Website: macys
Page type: cross-sells
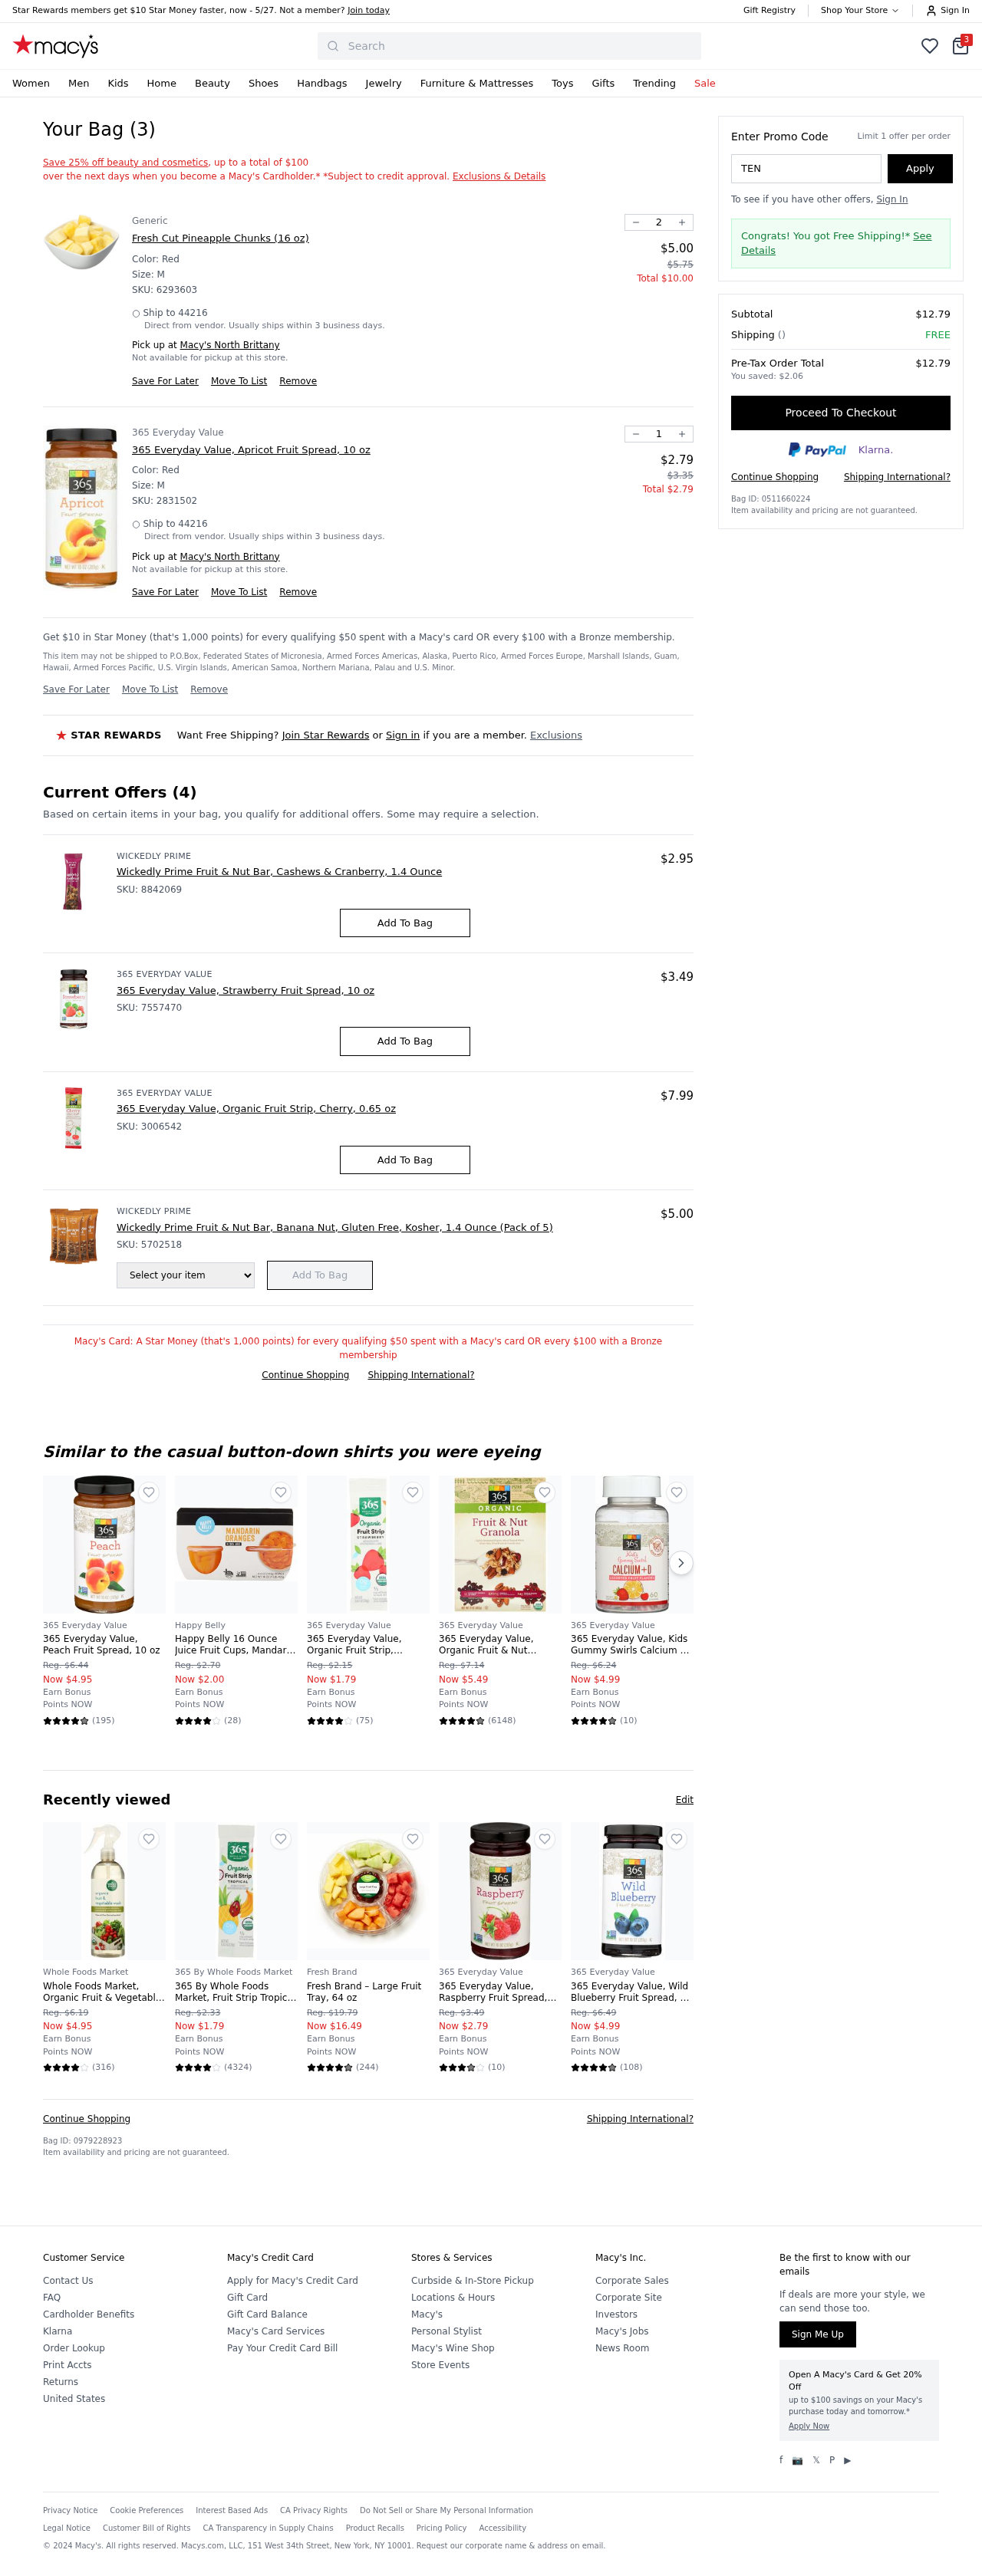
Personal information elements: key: PII_CITY
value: North Brittany
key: PII_POSTCODE
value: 44216
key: PII_PROMO_CODE
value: TENSAVE
Product elements: key: PRODUCT10_BRAND
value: Whole Foods Market
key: PRODUCT10_NAME
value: Whole Foods Market, Organic Fruit & Vegetable Wash, 16 Fl Oz
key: PRODUCT10_NUM_RATINGS
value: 316
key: PRODUCT10_PRICE
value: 4.95
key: PRODUCT10_RATING
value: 4.2
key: PRODUCT11_BRAND
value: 365 By Whole Foods Market
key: PRODUCT11_NAME
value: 365 By Whole Foods Market, Fruit Strip Tropical Single Organic, 0.65 Ounce
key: PRODUCT11_NUM_RATINGS
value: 4324
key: PRODUCT11_PRICE
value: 1.79
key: PRODUCT11_RATING
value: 4.2
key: PRODUCT12_BRAND
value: Fresh Brand
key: PRODUCT12_NAME
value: Fresh Brand – Large Fruit Tray, 64 oz
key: PRODUCT12_NUM_RATINGS
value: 244
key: PRODUCT12_PRICE
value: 16.49
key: PRODUCT12_RATING
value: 4.6
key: PRODUCT13_BRAND
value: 365 Everyday Value
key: PRODUCT13_NAME
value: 365 Everyday Value, Raspberry Fruit Spread, 10 oz
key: PRODUCT13_NUM_RATINGS
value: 10
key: PRODUCT13_PRICE
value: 2.79
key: PRODUCT13_RATING
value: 3.5
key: PRODUCT14_BRAND
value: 365 Everyday Value
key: PRODUCT14_NAME
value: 365 Everyday Value, Wild Blueberry Fruit Spread, 10 oz
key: PRODUCT14_NUM_RATINGS
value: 108
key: PRODUCT14_PRICE
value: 4.99
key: PRODUCT14_RATING
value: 4.5
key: PRODUCT15_BRAND
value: Wickedly Prime
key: PRODUCT15_NAME
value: Wickedly Prime Fruit & Nut Bar, Cashews & Cranberry, 1.4 Ounce
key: PRODUCT15_PRICE
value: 2.95
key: PRODUCT16_BRAND
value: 365 Everyday Value
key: PRODUCT16_NAME
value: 365 Everyday Value, Organic Fruit Strip, Cherry, 0.65 oz
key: PRODUCT16_PRICE
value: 7.99
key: PRODUCT1_BRAND
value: Generic
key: PRODUCT1_NAME
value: Fresh Cut Pineapple Chunks (16 oz)
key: PRODUCT1_PRICE
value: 5
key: PRODUCT1_QUANTITY
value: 2
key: PRODUCT2_BRAND
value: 365 Everyday Value
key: PRODUCT2_NAME
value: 365 Everyday Value, Apricot Fruit Spread, 10 oz
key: PRODUCT2_PRICE
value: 2.79
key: PRODUCT2_QUANTITY
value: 1
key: PRODUCT3_BRAND
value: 365 Everyday Value
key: PRODUCT3_NAME
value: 365 Everyday Value, Strawberry Fruit Spread, 10 oz
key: PRODUCT3_PRICE
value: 3.49
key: PRODUCT4_BRAND
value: Wickedly Prime
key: PRODUCT4_NAME
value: Wickedly Prime Fruit & Nut Bar, Banana Nut, Gluten Free, Kosher, 1.4 Ounce (Pack of 5)
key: PRODUCT4_PRICE
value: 5
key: PRODUCT5_BRAND
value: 365 Everyday Value
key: PRODUCT5_NAME
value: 365 Everyday Value, Peach Fruit Spread, 10 oz
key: PRODUCT5_NUM_RATINGS
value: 195
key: PRODUCT5_PRICE
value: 4.95
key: PRODUCT5_RATING
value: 4.6
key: PRODUCT6_BRAND
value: Happy Belly
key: PRODUCT6_NAME
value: Happy Belly 16 Ounce Juice Fruit Cups, Mandarin Orange
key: PRODUCT6_NUM_RATINGS
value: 28
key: PRODUCT6_PRICE
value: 2
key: PRODUCT6_RATING
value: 4.1
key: PRODUCT7_BRAND
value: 365 Everyday Value
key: PRODUCT7_NAME
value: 365 Everyday Value, Organic Fruit Strip, Strawberry, 0.65 oz
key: PRODUCT7_NUM_RATINGS
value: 75
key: PRODUCT7_PRICE
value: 1.79
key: PRODUCT7_RATING
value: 4.4
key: PRODUCT8_BRAND
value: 365 Everyday Value
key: PRODUCT8_NAME
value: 365 Everyday Value, Organic Fruit & Nut Granola, 17 oz
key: PRODUCT8_NUM_RATINGS
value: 6148
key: PRODUCT8_PRICE
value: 5.49
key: PRODUCT8_RATING
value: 4.5
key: PRODUCT9_BRAND
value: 365 Everyday Value
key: PRODUCT9_NAME
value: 365 Everyday Value, Kids Gummy Swirls Calcium + D, Assorted Fruit Flavors, 60 ct
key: PRODUCT9_NUM_RATINGS
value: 10
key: PRODUCT9_PRICE
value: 4.99
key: PRODUCT9_RATING
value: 4.5
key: PRODUCT1_SKU
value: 6293603
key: PRODUCT1_ORIGINAL_PRICE
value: $5.75
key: PRODUCT1_TOTAL
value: $10.00
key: PRODUCT2_SKU
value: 2831502
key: PRODUCT2_ORIGINAL_PRICE
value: $3.35
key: PRODUCT2_TOTAL
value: $2.79
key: PRODUCT15_SKU
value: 8842069
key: PRODUCT3_SKU
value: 7557470
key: PRODUCT16_SKU
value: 3006542
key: PRODUCT4_SKU
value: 5702518
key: PRODUCT5_ORIGINAL_PRICE
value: Reg. $6.44
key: PRODUCT6_ORIGINAL_PRICE
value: Reg. $2.70
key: PRODUCT7_ORIGINAL_PRICE
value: Reg. $2.15
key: PRODUCT8_ORIGINAL_PRICE
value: Reg. $7.14
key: PRODUCT9_ORIGINAL_PRICE
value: Reg. $6.24
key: PRODUCT10_ORIGINAL_PRICE
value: Reg. $6.19
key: PRODUCT11_ORIGINAL_PRICE
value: Reg. $2.33
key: PRODUCT12_ORIGINAL_PRICE
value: Reg. $19.79
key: PRODUCT13_ORIGINAL_PRICE
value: Reg. $3.49
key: PRODUCT14_ORIGINAL_PRICE
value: Reg. $6.49
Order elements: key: ORDER_NUM_ITEMS
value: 3
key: ORDER_SUBTOTAL
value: $12.79
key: ORDER_TOTAL
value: $12.79
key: ORDER_SAVINGS
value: $2.06
Search elements: key: HEADER_SEARCH
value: Search